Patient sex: F
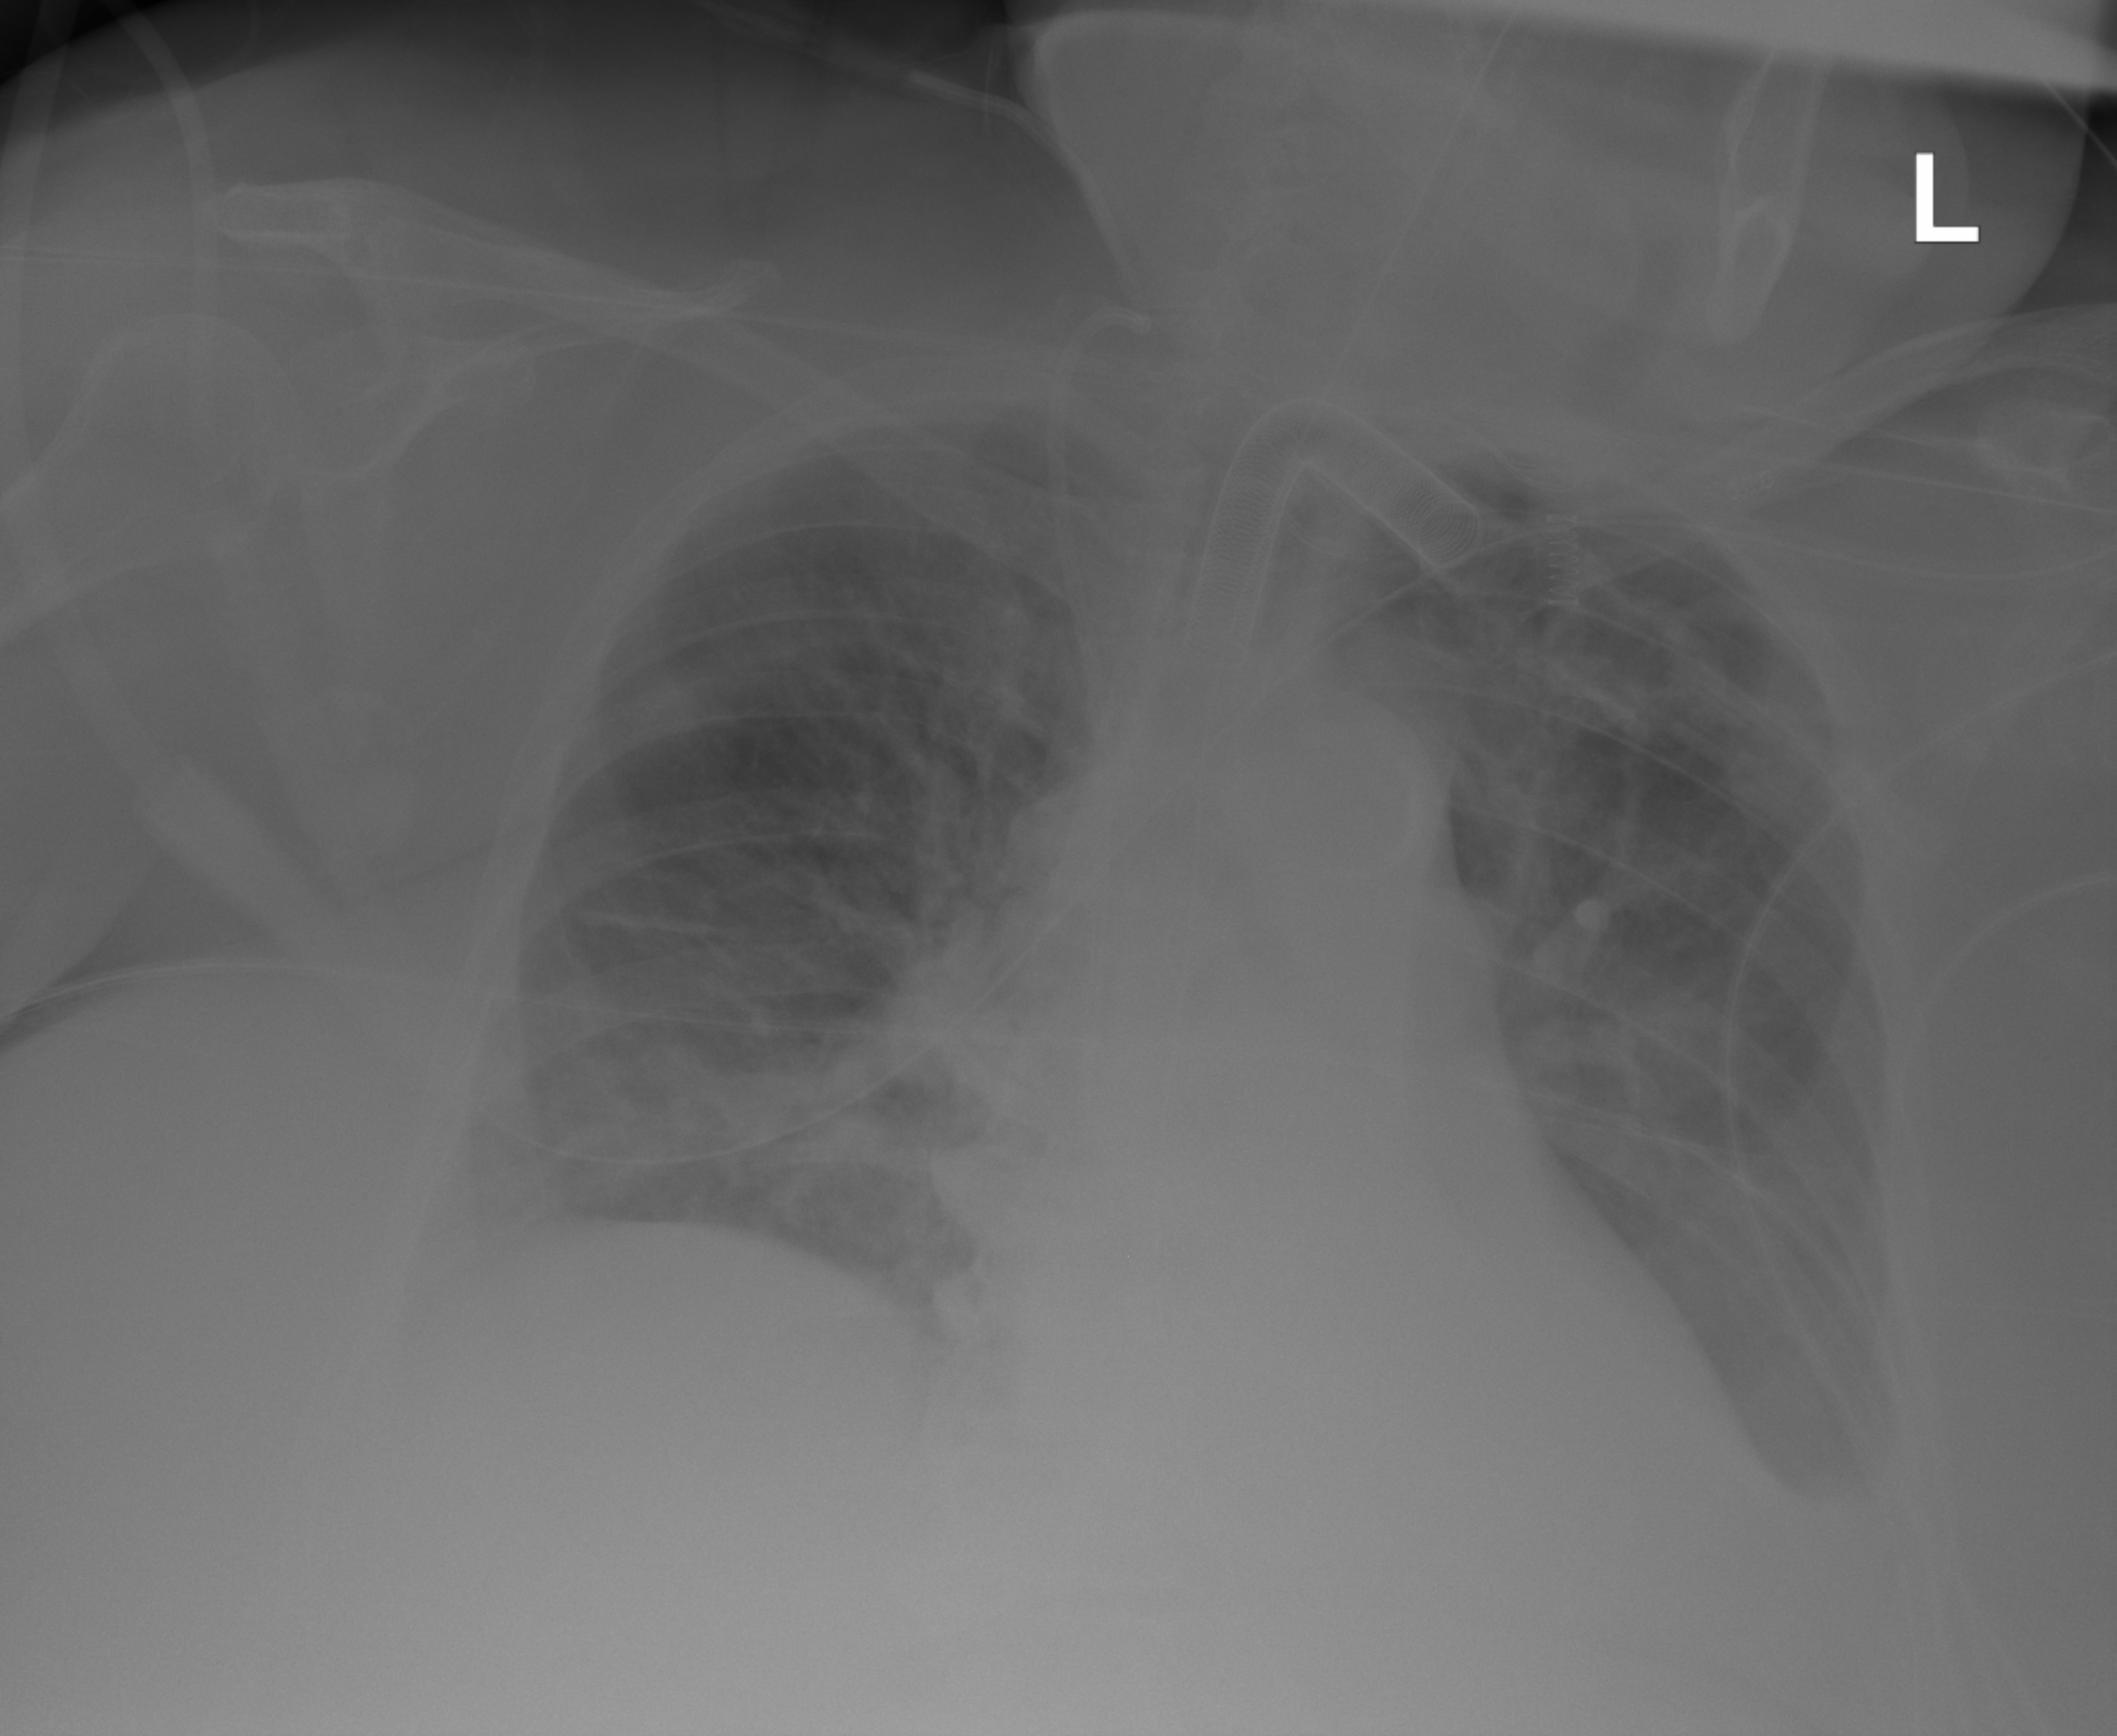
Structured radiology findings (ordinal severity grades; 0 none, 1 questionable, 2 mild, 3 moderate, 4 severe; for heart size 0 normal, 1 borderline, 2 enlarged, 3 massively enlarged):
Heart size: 1
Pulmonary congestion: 2
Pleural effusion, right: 2
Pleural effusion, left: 2
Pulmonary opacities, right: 2
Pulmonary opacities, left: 0
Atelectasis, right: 2
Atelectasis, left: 2